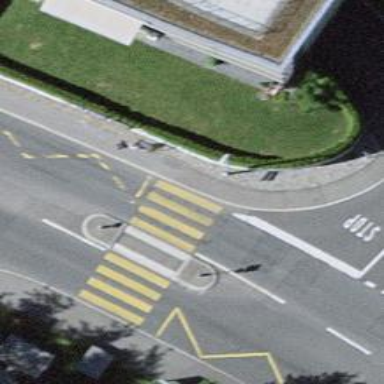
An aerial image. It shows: Traffic island located on footway.